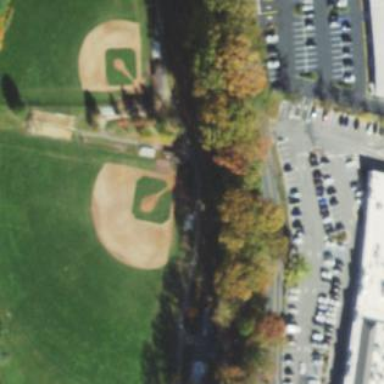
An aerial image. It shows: Baseball pitch for leisure and sports activities.